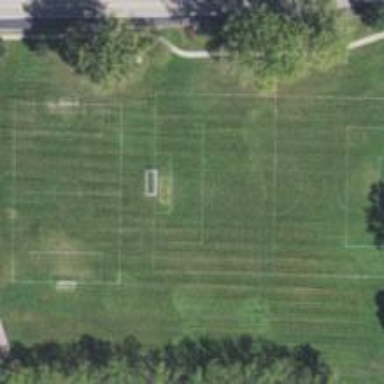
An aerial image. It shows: Soccer pitch designated for leisure and sports activities.